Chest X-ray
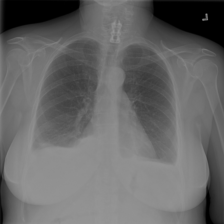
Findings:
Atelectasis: negative
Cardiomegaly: negative
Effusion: positive
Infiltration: negative
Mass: negative
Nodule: negative
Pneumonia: negative
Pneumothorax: negative
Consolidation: negative
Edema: negative
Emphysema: negative
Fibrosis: negative
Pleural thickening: negative
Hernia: negative